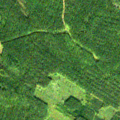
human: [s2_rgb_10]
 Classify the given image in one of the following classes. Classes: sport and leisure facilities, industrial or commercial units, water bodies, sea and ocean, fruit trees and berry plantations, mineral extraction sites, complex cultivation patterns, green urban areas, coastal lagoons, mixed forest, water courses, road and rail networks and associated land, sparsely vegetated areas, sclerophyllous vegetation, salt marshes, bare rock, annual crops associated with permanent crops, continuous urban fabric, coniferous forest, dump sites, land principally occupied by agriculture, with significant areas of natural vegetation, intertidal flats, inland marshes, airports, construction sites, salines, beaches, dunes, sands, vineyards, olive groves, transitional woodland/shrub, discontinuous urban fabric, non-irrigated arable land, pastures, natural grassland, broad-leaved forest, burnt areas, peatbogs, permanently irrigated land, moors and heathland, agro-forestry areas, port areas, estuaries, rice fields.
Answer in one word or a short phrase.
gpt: coniferous forest